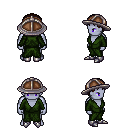
a pixel art fantasy rpg character, male body template, dark elf, purple skin, green robe, red pants, brown plain hairstyle, chain helm, metal boots, four views (front, back, left, right), 2x2 character sprite sheet, small pixel art, hard edges, no anti-aliasing